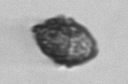
Label: Kryptoperidinium_triquetrum